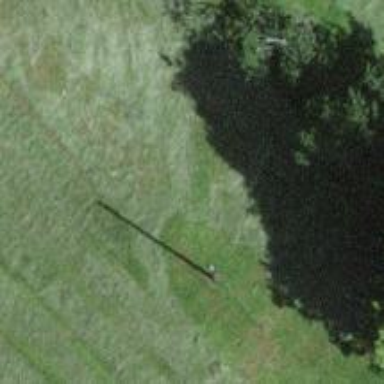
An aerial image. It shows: Power pole.